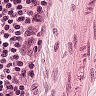
Metastatic tissue present: no